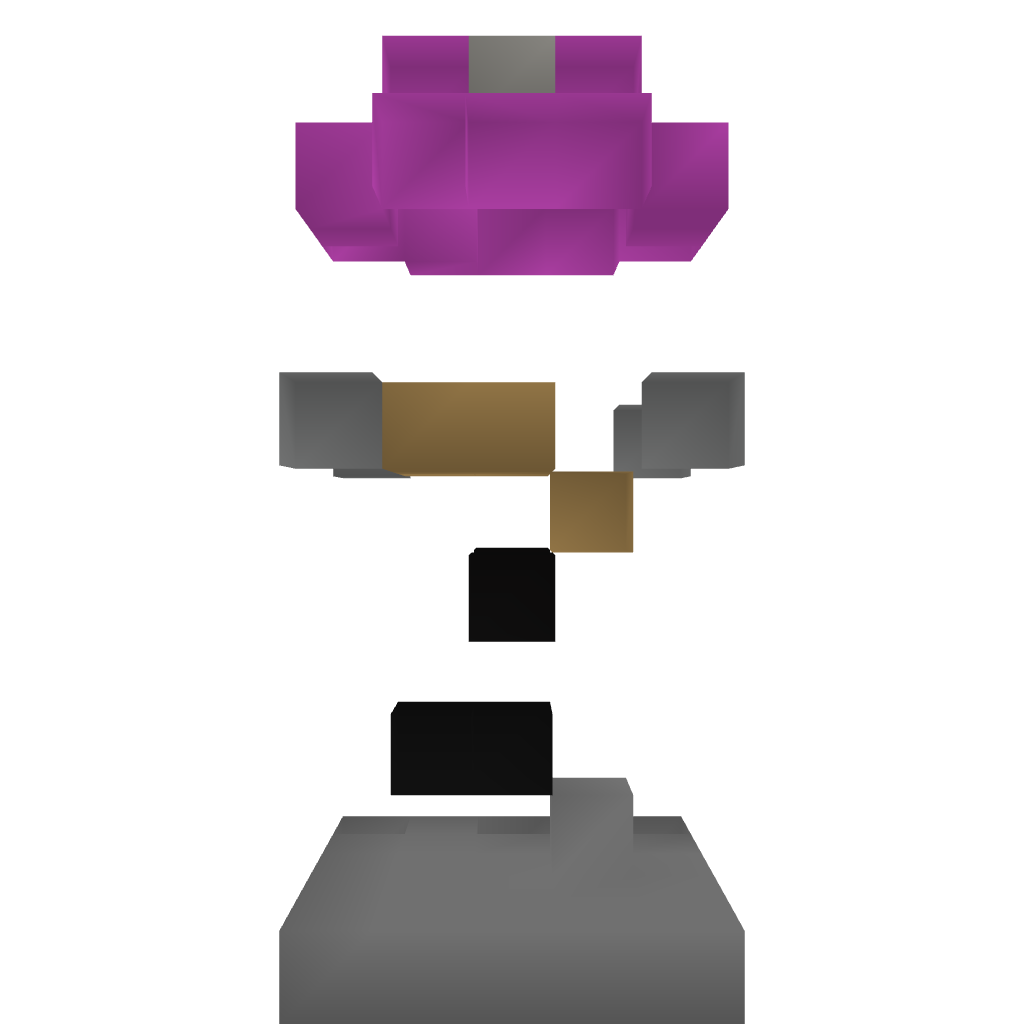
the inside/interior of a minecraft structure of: Trading booth